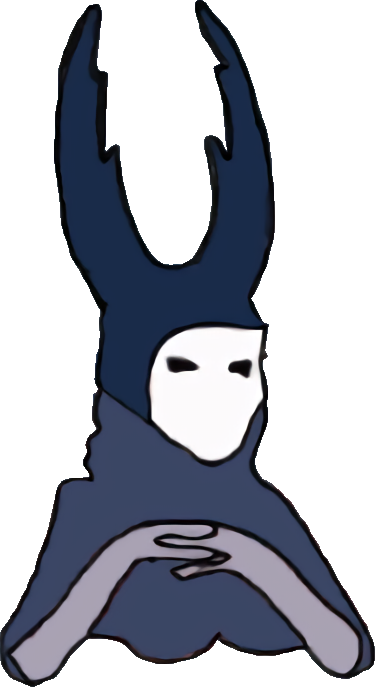
Label: 5_Abusive_Wife